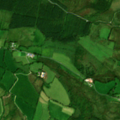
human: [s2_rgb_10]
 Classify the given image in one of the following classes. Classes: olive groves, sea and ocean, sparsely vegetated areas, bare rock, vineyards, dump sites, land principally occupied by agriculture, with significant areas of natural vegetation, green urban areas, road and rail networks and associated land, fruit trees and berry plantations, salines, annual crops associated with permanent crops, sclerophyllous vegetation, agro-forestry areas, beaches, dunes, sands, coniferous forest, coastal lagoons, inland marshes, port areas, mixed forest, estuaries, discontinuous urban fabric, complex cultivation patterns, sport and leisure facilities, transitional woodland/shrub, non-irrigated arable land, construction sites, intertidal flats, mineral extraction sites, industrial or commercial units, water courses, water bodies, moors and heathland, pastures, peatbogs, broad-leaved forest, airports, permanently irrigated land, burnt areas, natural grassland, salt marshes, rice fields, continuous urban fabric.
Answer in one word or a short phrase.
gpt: land principally occupied by agriculture, with significant areas of natural vegetation, coniferous forest, transitional woodland/shrub, peatbogs